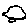
Label: car